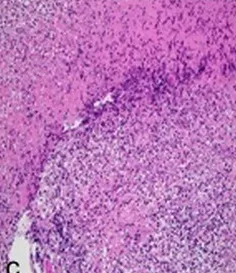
After.
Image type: pathology (h&e)